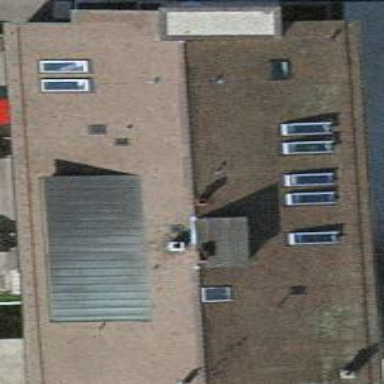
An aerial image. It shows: Building with gabled roof.